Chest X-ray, PA view. Patient: 57 years old, sex F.
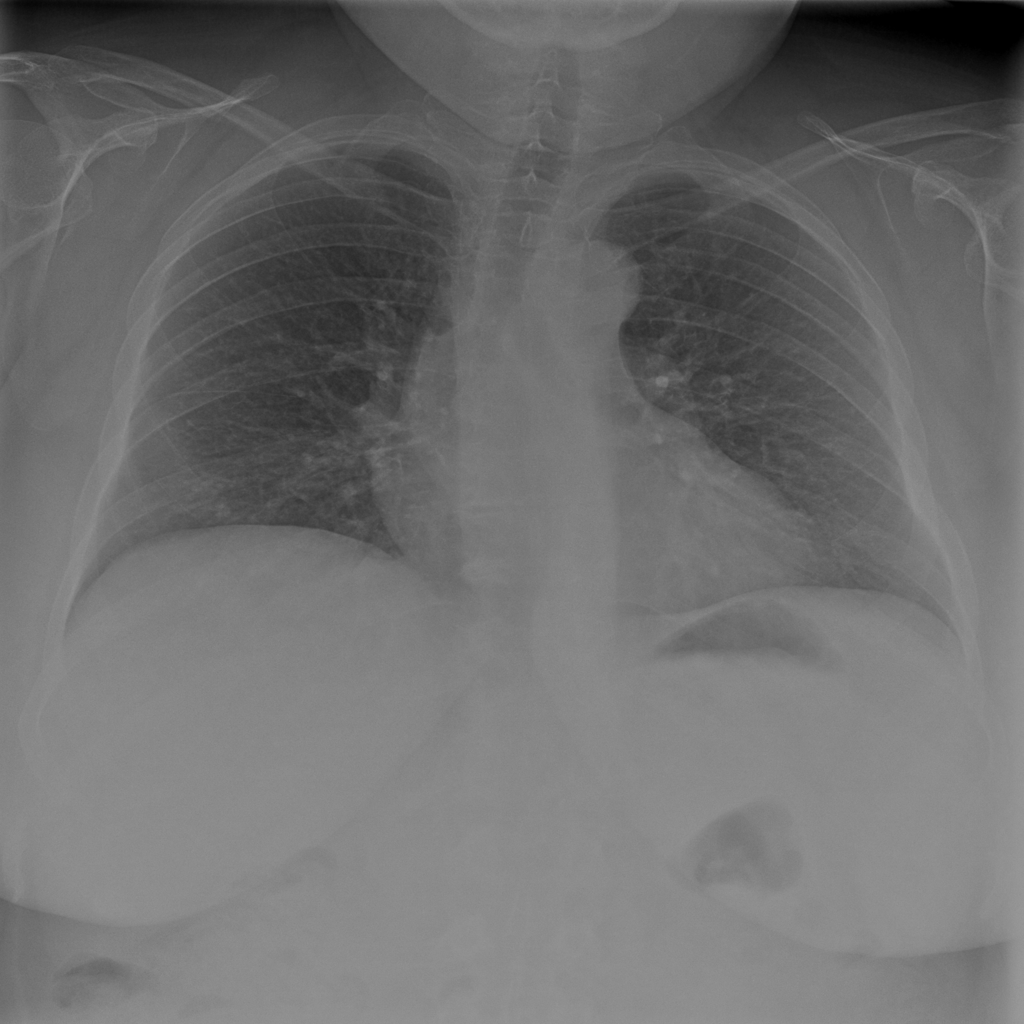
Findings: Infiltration